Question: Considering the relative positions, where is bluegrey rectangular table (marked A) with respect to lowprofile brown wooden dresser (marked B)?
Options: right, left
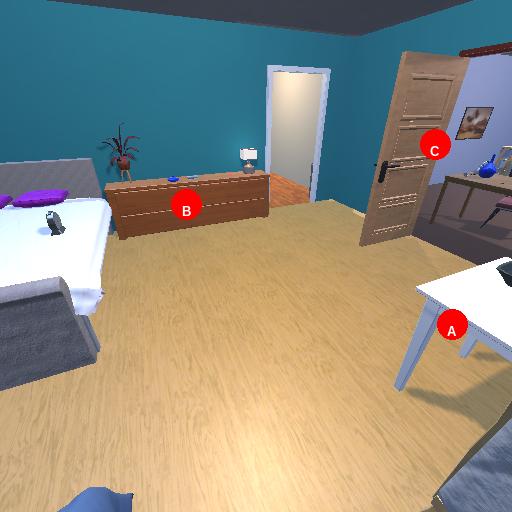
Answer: right